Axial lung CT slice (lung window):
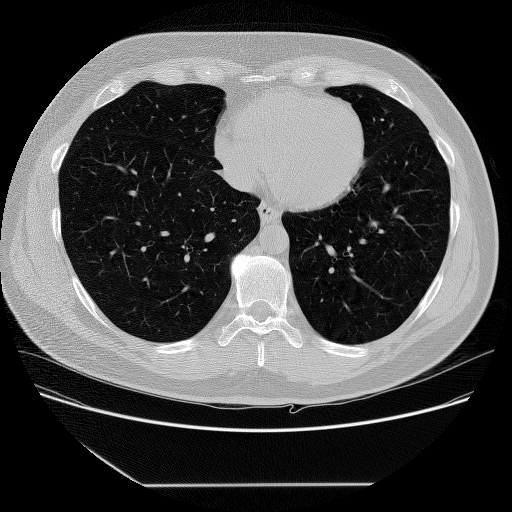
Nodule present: no